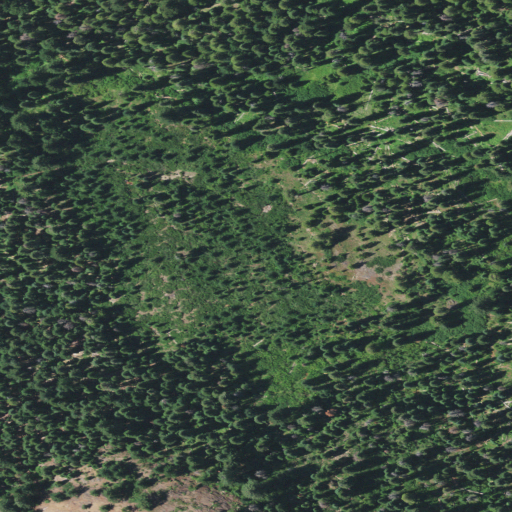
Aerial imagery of plain(s) in Oregon named Green Creek Meadow containing grassland, woody wetlands, and evergreen forest